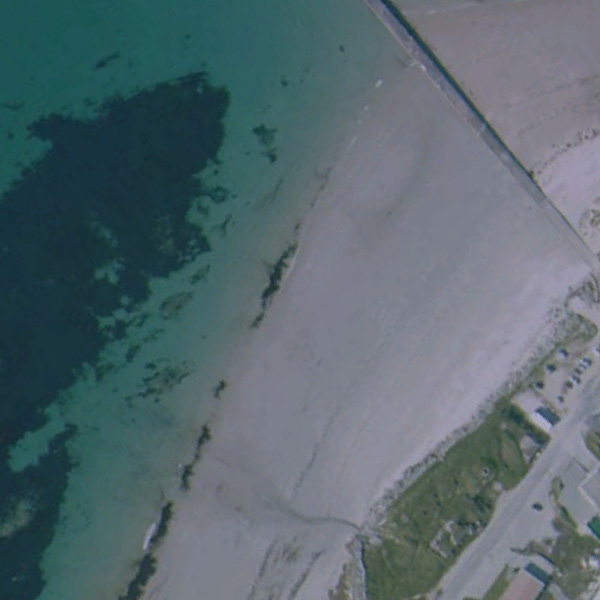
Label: Beach